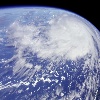
Label: cloud